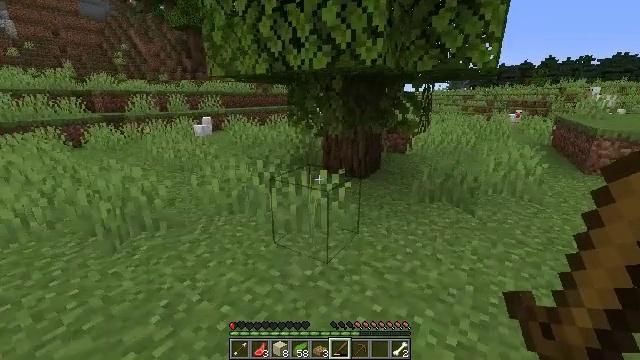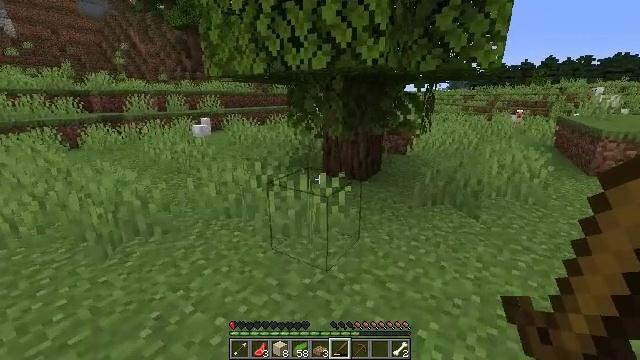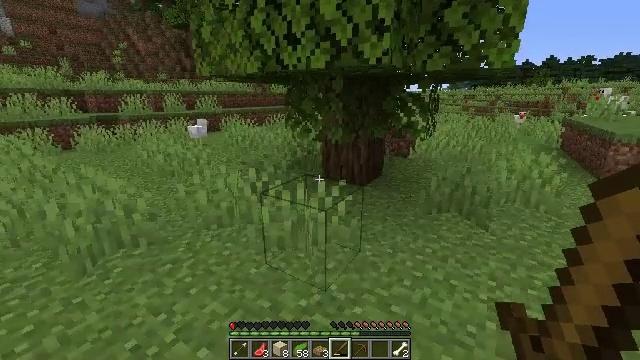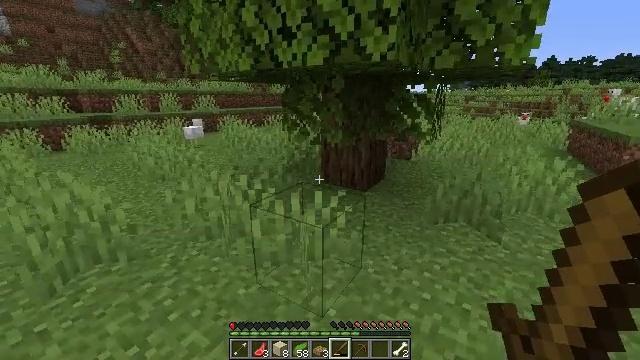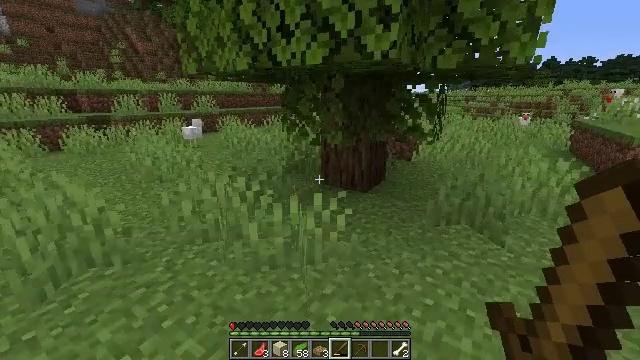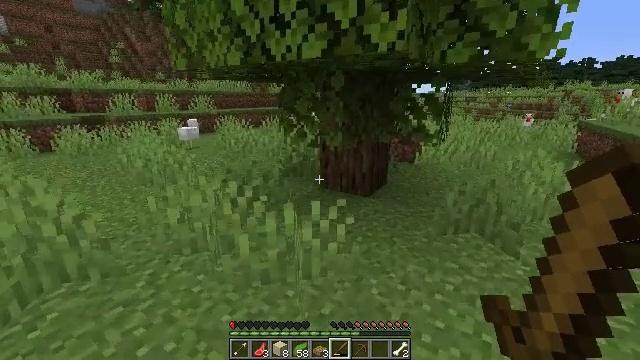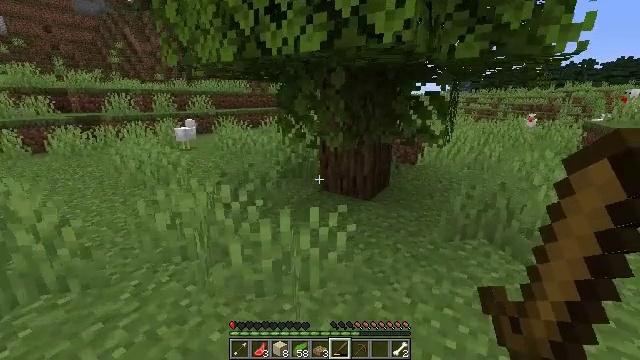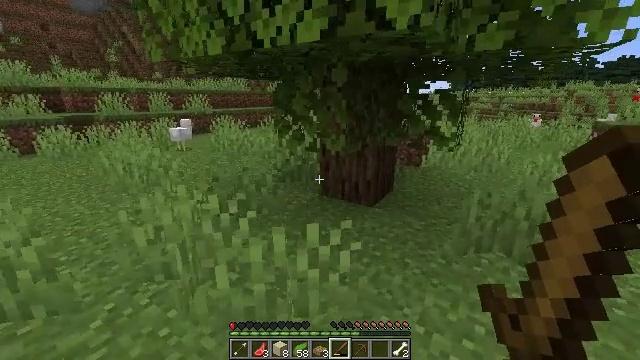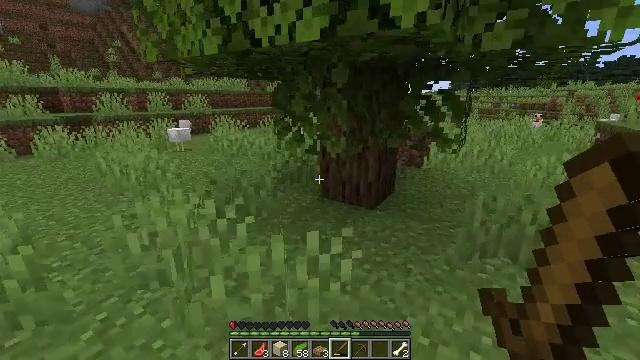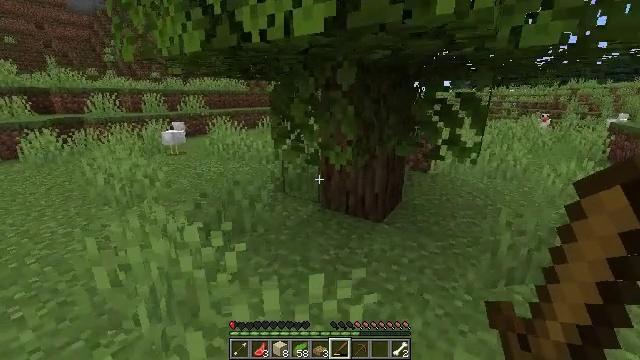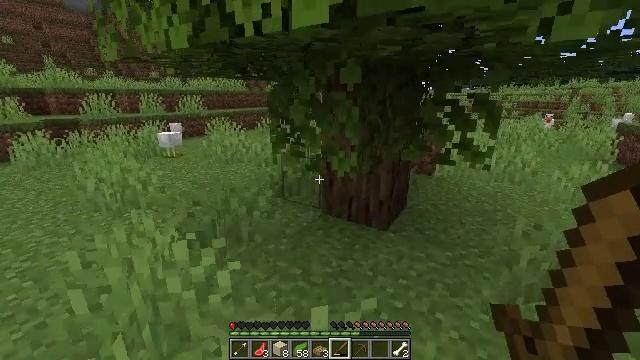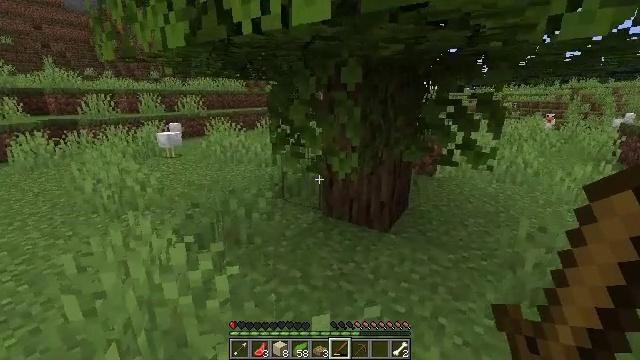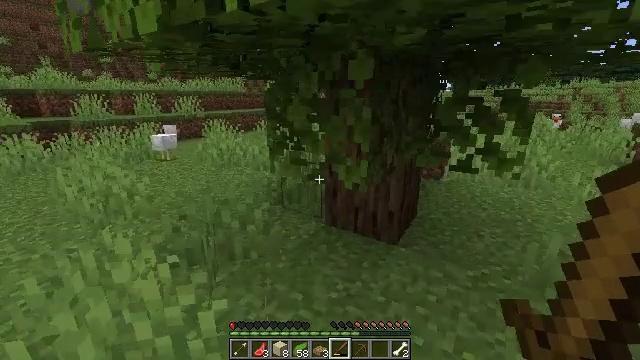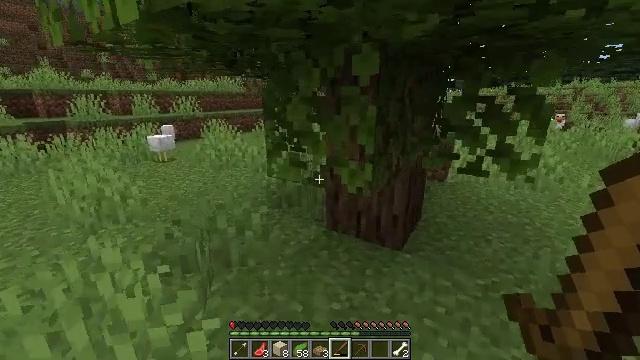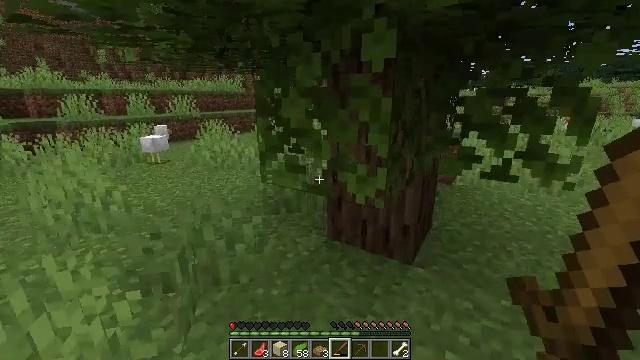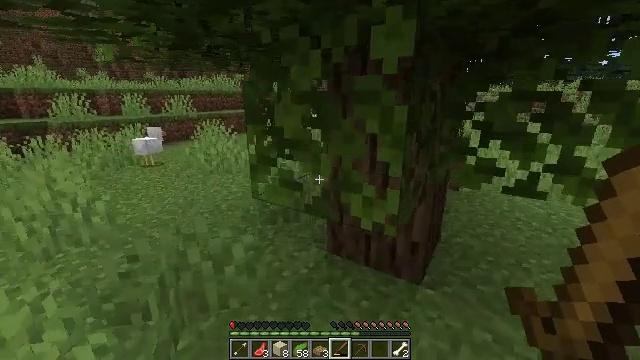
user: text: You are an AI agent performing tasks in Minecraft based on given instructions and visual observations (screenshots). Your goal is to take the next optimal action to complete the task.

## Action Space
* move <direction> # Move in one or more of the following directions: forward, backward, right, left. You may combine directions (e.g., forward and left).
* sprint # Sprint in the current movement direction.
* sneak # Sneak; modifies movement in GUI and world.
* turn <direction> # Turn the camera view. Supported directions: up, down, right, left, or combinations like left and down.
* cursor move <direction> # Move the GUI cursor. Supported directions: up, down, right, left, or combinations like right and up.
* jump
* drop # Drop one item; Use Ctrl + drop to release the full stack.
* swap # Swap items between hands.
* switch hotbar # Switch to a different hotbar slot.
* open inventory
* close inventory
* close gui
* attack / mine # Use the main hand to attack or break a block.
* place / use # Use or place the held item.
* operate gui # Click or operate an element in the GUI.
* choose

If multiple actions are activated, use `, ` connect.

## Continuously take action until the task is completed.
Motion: motion action
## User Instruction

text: Break oak leaves from the trees.
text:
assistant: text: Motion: move forward
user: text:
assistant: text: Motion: move forward
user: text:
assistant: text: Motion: move forward
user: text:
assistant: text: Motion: move forward
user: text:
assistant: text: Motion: move forward
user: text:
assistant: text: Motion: move forward
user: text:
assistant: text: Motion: move forward
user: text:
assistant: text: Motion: move forward
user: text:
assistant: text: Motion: move forward
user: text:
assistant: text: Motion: move forward
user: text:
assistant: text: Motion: move forward
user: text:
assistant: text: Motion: move forward
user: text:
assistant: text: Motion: move forward
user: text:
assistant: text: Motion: move forward
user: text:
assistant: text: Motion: move forward
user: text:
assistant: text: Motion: move forward, turn right
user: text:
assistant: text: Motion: move forward, turn right and up
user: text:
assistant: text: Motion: move forward, turn right
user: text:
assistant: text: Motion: move forward, turn right
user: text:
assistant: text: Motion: move forward
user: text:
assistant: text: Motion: move forward
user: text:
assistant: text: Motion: move forward
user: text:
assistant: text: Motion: move forward
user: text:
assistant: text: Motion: move forward
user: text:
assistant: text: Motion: move forward, attack / mine
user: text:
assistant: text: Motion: move forward, attack / mine
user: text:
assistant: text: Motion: move forward, attack / mine
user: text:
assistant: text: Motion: move forward, attack / mine
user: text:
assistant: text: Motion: attack / mine
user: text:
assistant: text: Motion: attack / mine